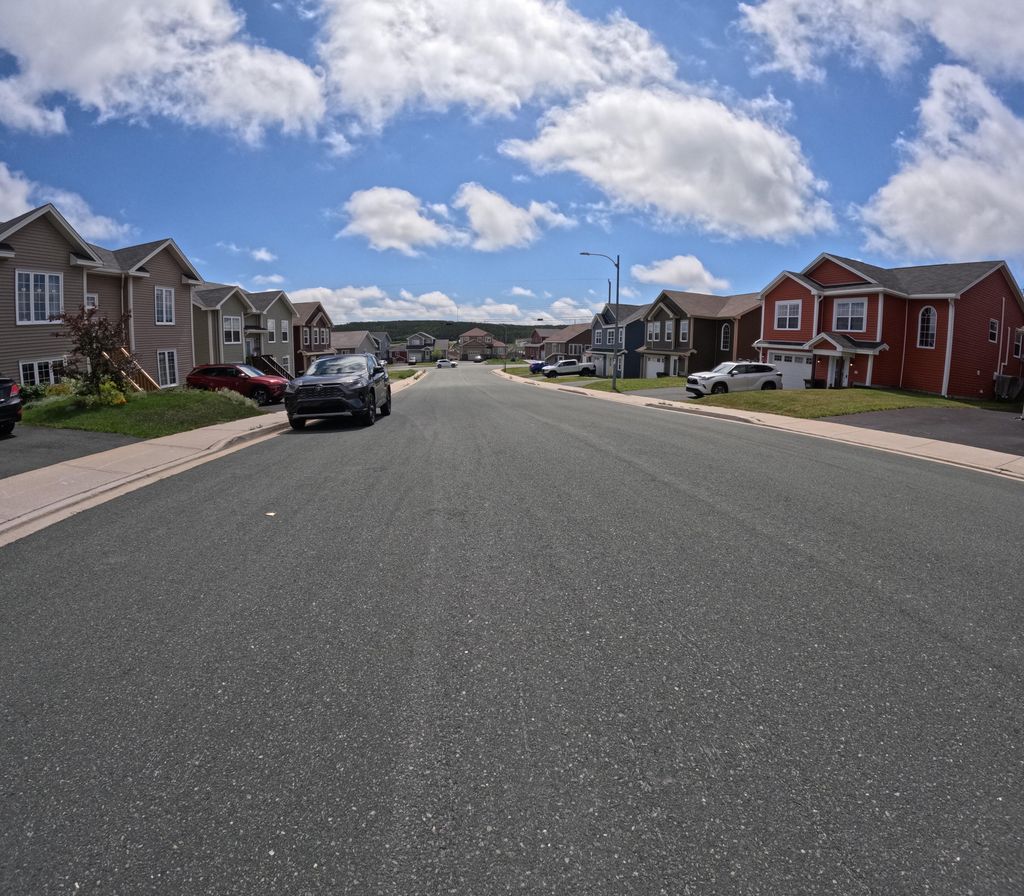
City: st_johns